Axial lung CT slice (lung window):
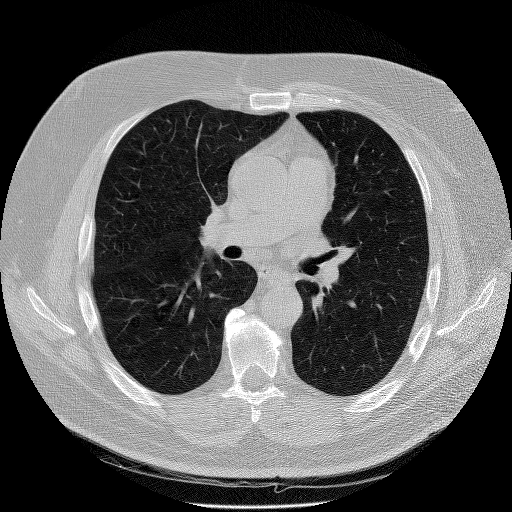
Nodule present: no